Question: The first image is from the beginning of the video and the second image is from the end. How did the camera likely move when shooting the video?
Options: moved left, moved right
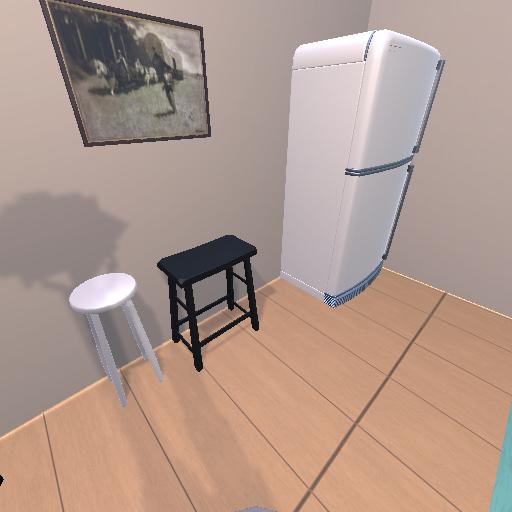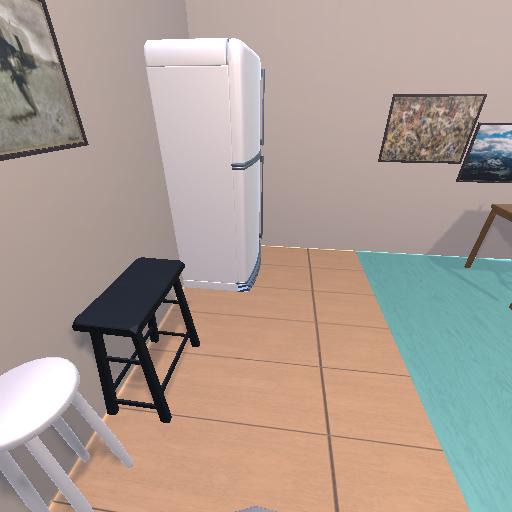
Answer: moved left